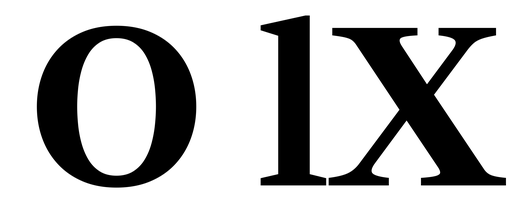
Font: LibreCaslonText_Bold